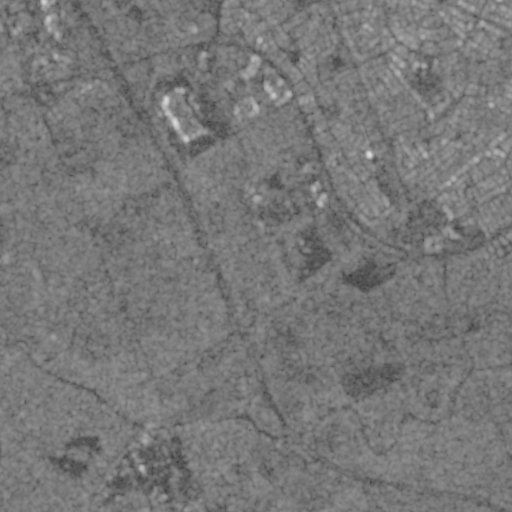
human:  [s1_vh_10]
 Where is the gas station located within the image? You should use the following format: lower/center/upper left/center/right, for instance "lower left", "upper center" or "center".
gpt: The gas station is located in the upper left of the image.
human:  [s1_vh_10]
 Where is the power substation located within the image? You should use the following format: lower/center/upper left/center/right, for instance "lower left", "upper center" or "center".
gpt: The power substation is located in the upper center of the image.
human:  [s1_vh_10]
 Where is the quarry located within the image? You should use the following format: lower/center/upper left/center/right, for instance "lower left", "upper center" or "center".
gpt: The quarry is located in the lower left of the image.
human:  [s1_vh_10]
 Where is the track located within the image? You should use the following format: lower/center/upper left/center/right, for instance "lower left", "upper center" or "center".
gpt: The track is located in the center right of the image.
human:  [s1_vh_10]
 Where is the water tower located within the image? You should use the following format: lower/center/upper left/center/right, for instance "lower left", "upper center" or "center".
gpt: The water tower is located in the upper left of the image.
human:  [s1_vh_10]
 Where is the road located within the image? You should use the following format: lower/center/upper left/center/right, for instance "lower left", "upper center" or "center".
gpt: There is no road in the image.

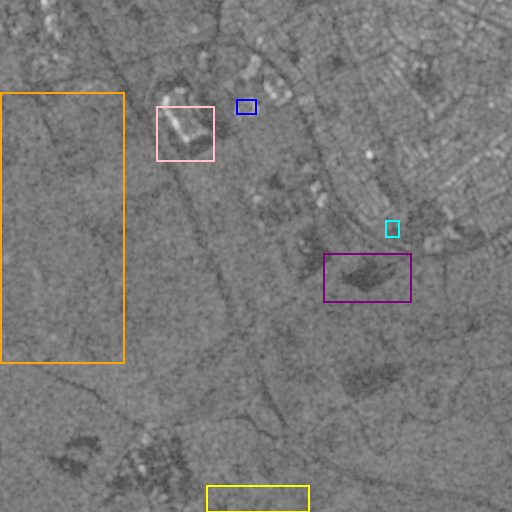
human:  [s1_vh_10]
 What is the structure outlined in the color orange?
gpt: The structure outlined in orange is a crop field.
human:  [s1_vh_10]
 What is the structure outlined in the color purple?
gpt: The structure outlined in purple is a park.
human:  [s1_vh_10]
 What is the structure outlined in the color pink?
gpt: The structure outlined in pink is a parking lot.
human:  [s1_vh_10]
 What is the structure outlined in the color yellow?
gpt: The structure outlined in yellow is a quarry.
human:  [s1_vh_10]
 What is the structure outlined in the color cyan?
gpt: The structure outlined in cyan is a track.
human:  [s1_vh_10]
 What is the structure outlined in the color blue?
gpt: The structure outlined in blue is a building.
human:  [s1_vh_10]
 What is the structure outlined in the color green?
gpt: There is no green outline.